Question: I'm currently databinding to a TableView a and below is the code:
'''
<Alloy>
<TableViewRow backgroundColor="{background}" id="businessRow">
<Label id="st1" class="ribbonIcon1" color="{highlight1}" text="{st1}"/>
<Label id="st2" class="ribbonIcon2" color="{highlight2}" text="{st2}"/>
<Label id="st3" class="ribbonIcon3" color="{highlight3}" text="{st3}"/>
<Label id="st4" class="ribbonIcon4" color="{highlight4}" text="{st4}"/>
<Label id="st5" class="ribbonIcon5" color="{highlight5}" text="{st5}"/>
</TableViewRow>
</Alloy>
'''
Each label is an icon font which is being defined by '{st1}'. I'm using icomoon fonts referencing the ligatures so I can change the icons accordingly. I'm using the checkbox font icon for this test.
I'm then doing a datatransform to highlight the icons with a blue colour that have businesses associated with them and grey if not which is pulled from a SQLite database (DesQuery).
SQL snippet and functions
'''
...COUNT(BusinessSites.BusinessID) AS Bqty, sum(case when Services.ServiceID = "1" then 1 else 0 end) ST1, sum(case when Services.ServiceID = "2" then 1 else 0 end) ST2, sum(case when Services.ServiceID = "3" then 1 else 0 end) ST3, sum(case when Services.ServiceID = "4" then 1 else 0 end) ST4, sum(case when Services.ServiceID = "5" then 1 else 0 end) ST5 FROM...
function DescOrder(){
Junctions.fetch({query:DesQuery});
Junctions.setSortField("display_order", "DESC");
Junctions.sort();
transformJunctionList(Junctions);
toggleOrder = "DESC";
}
function AscOrder(){
Junctions.fetch({query:DesQuery});
Junctions.setSortField("display_order", "ASC");
Junctions.sort();
transformJunctionList(Junctions);
toggleOrder = "ASC";
}
function transformJunctionList(model) {
var transform = model.toJSON();
transform.st1 = "checkbox";
transform.ST1 > "0" ? transform.highlight1 = "#4993cc" : transform.highlight1 = "#ebe9e9";
transform.st2 = "checkbox";
transform.ST2 > "0" ? transform.highlight2 = "#4993cc" : transform.highlight2 = "#ebe9e9";
transform.st3 = "checkbox";
transform.ST3 > "0" ? transform.highlight3 = "#4993cc" : transform.highlight3 = "#ebe9e9";
transform.st4 = "checkbox";
transform.ST4 > "0" ? transform.highlight4 = "#4993cc" : transform.highlight4 = "#ebe9e9";
transform.st5 = "checkbox";
transform.ST5 > "0" ? transform.highlight5 = "#4993cc" : transform.highlight5 = "#ebe9e9";'
'''
The output on iOS is working but giving me this warning:
'''
'
'''
> [WARN] : Hex color passed looks invalid:
However, it crashes Android at the point the tableView loads. This was working on previous versions without error. If I remove the '{highlight1}' etc and replace with a valid hex it runs fine.
This is a current screen snippet of the output on the iPhone.

Any advice on how to achieve the same result would be fantastic.
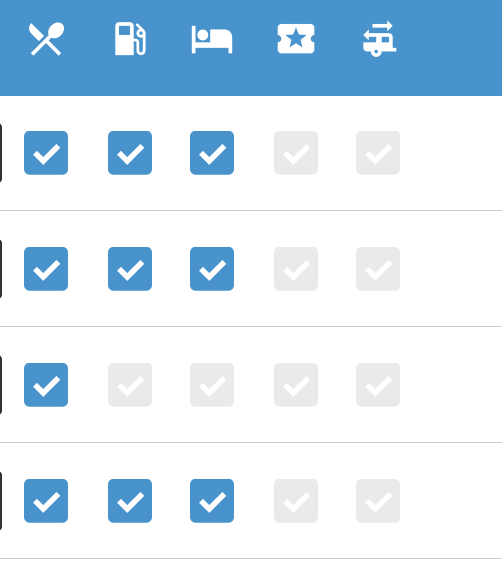
Answer: We ran into this issue as well with the new version. For us it was we had a color we set sometimes. In the previous versions it would just ignore the ones without a color, but in this version it tries to parse null. We fixed it by having a default color of white set to all models in the transform function and then change it if needed.